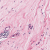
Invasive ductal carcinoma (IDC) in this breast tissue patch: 0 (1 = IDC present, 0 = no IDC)